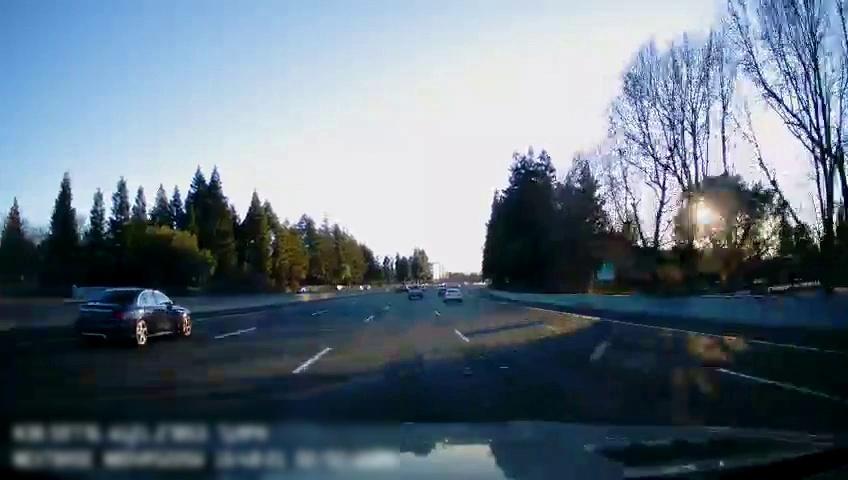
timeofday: Day
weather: Sunny
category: Drivable Space
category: Vehicles | Car
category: Vehicles | Truck
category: Vehicles | Car
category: Lanes | Alternate Lane
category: Lanes | Alternate Lane
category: Lanes | Current Lane
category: Lanes | Current Lane
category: Lanes | Alternate Lane
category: Lanes | Alternate Lane
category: Traffic | Signs